Question: I need to get a generic check method that can be used as follows:
'check<URL>'.
I tried this code:
'''
trait RangeChecker {
def check<URL> : Boolean = {
(value >= mini && value <= maxi)
}
}
'''
However, I get 'Cannot resolve symbol' errors for '>=', '&&' and '<='.
What might be wrong?

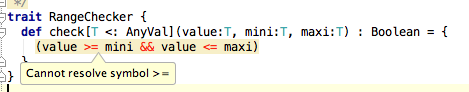
Answer: When you write
'''
def check[T <: AnyVal] ...
'''
you're defining the method for the subtypes of 'AnyVal'.
However, your implementation uses two methods ('<=' and '>=') which are available only for a subset of types, namely the ones that support ordering.
So you have to specify that the method applies to types for which an ordering , or in other words
'''
def check<URL>: Boolean =
value >= min && value <= max
'''
This syntax is equivalent to a view bound ('<%')
'''
def check<URL>: Boolean = ...
'''
but, since <URL>, you should avoid it.
---
Another option is to use 'Ordering' in this fashion
'''
def check<URL>: Boolean = {
import ord.mkOrderingOps
value >= mini && value <= maxi
}
'''
where importing 'ord.mkOrderingOps' gives you the ability of using the regular '>=' and '<=' methods.
Another equivalent alternative using a context bound directly:
'''
def check<URL>: Boolean = {
val ord = implicitly[Ordering[T]]
import ord.mkOrderingOps
value >= mini && value <= maxi
}
'''